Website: walmart
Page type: cart
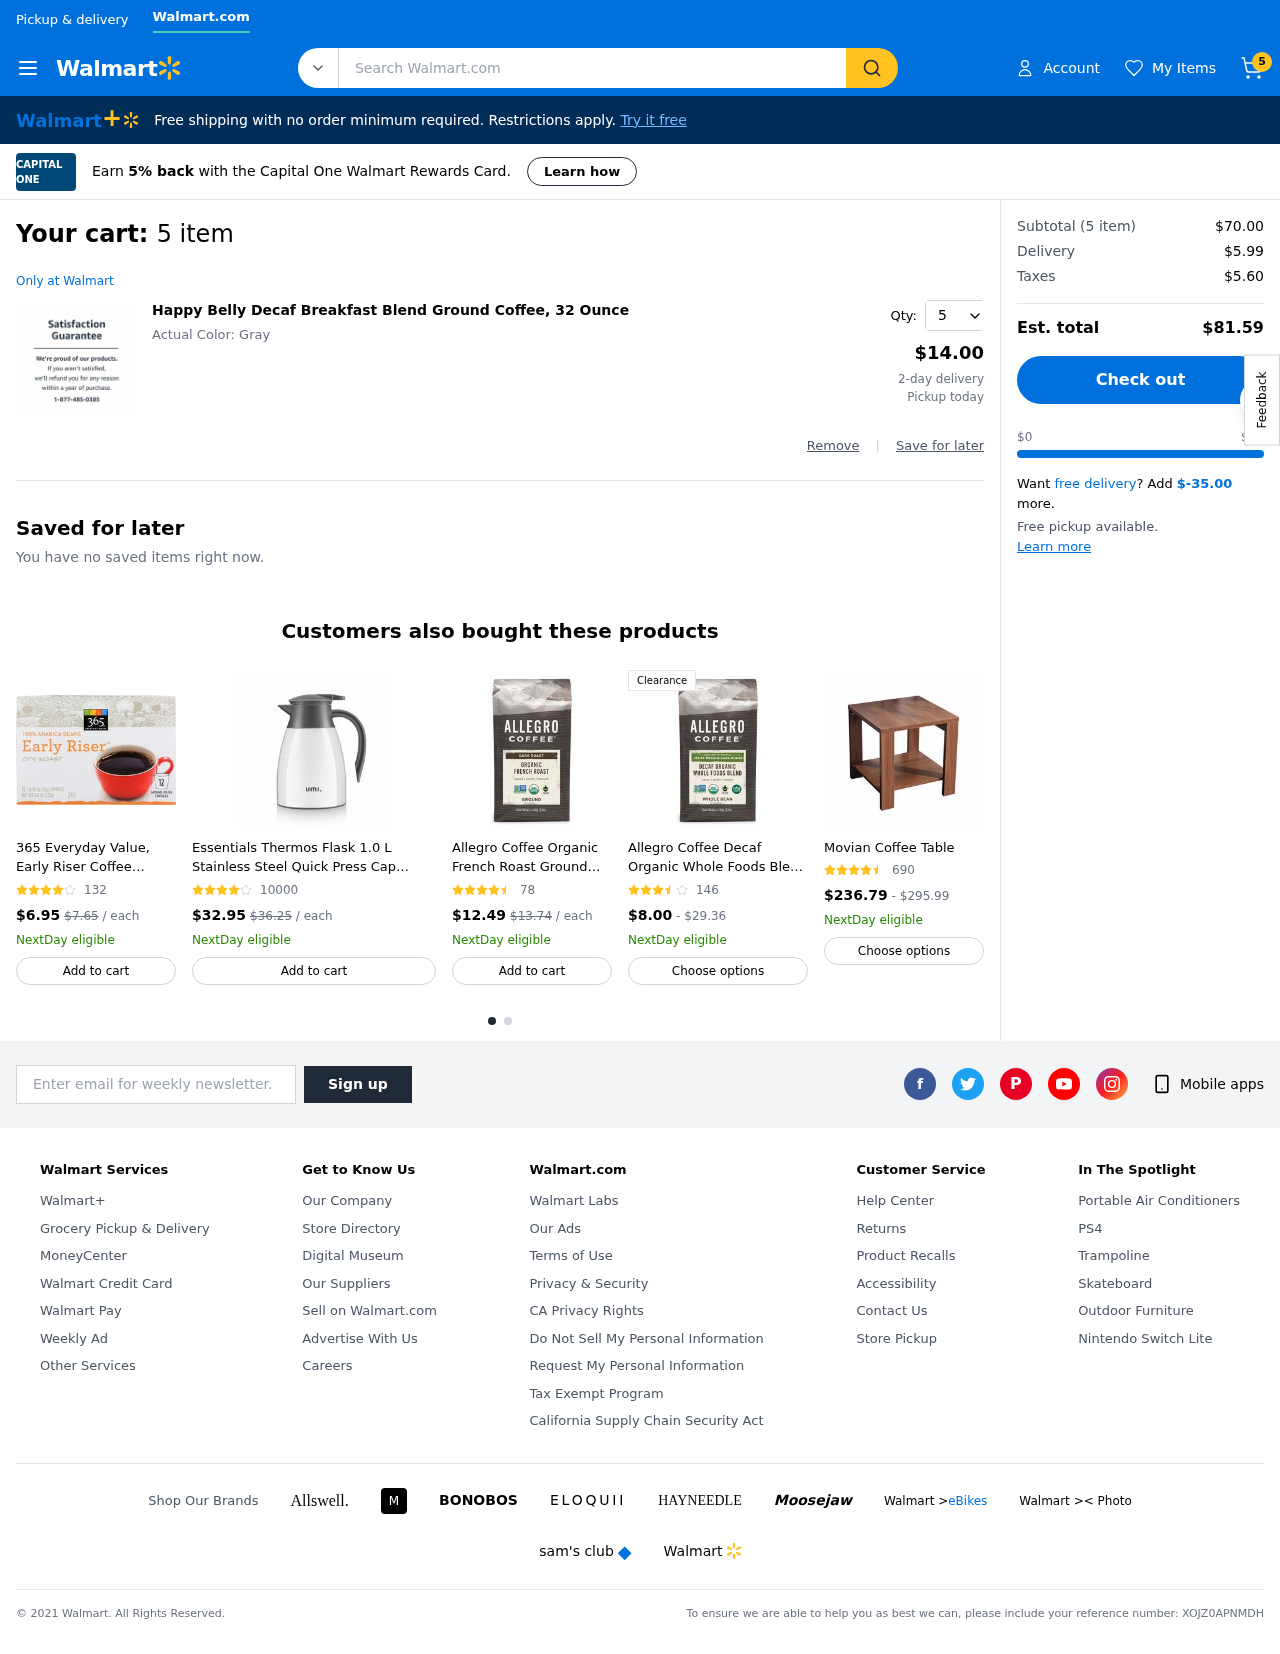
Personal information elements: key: PII_EMAIL
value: cathyschneider@hotmail.com
Product elements: key: PRODUCT1_NAME
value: Happy Belly Decaf Breakfast Blend Ground Coffee, 32 Ounce
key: PRODUCT1_PRICE
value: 14
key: PRODUCT1_QUANTITY
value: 5
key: PRODUCT2_NAME
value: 365 Everyday Value, Early Riser Coffee Capsules, 12 ct
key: PRODUCT2_NUM_RATINGS
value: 132
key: PRODUCT2_PRICE
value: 6.95
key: PRODUCT3_NAME
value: Essentials Thermos Flask 1.0 L Stainless Steel Quick Press Cap 100% Leak Proof for Tea or Coffee Pre
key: PRODUCT3_NUM_RATINGS
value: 10000
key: PRODUCT3_PRICE
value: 32.95
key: PRODUCT4_NAME
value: Allegro Coffee Organic French Roast Ground Coffee, 12 Ounce
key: PRODUCT4_NUM_RATINGS
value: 78
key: PRODUCT4_PRICE
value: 12.49
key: PRODUCT5_NAME
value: Allegro Coffee Decaf Organic Whole Foods Blend Ground Coffee, 12 Ounce
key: PRODUCT5_NUM_RATINGS
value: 146
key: PRODUCT5_PRICE
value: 8
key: PRODUCT6_NAME
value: Movian Coffee Table
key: PRODUCT6_NUM_RATINGS
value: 690
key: PRODUCT6_PRICE
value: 236.79
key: PRODUCT2_ORIGINAL_PRICE
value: $7.65
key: PRODUCT3_ORIGINAL_PRICE
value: $36.25
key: PRODUCT4_ORIGINAL_PRICE
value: $13.74
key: PRODUCT5_PRICE_MAX
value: $29.36
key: PRODUCT6_PRICE_MAX
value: $295.99
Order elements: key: ORDER_NUM_ITEMS
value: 5
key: ORDER_NUM_ITEMS
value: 5 item
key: ORDER_SUBTOTAL
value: $70.00
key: ORDER_SHIPPING_COST
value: $5.99
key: ORDER_TAX
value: $5.60
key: ORDER_TOTAL
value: $81.59
Search elements: key: HEADER_SEARCH
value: Search Walmart.com